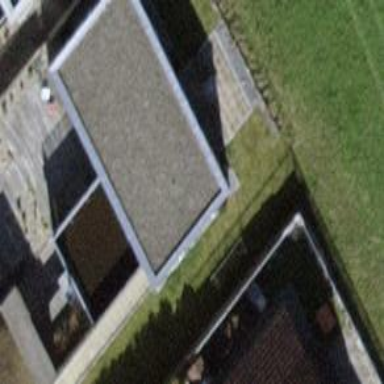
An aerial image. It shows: Building with flat roof.